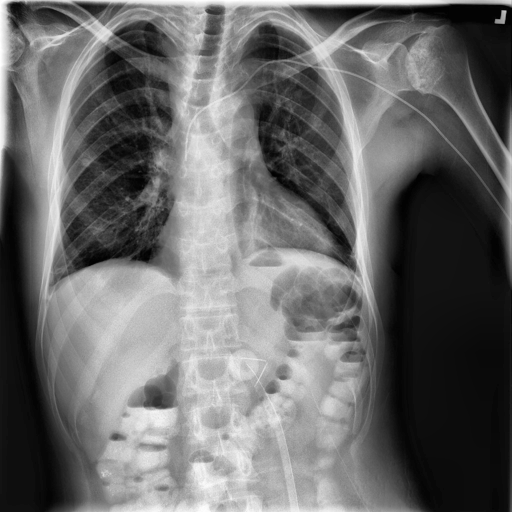
Finding: NORMAL